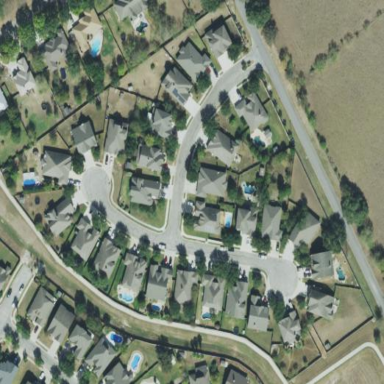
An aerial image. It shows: Single-family residential area.